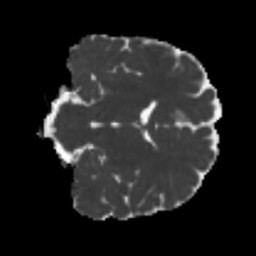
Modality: MD
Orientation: coronal
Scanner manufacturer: siemens
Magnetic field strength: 3 T
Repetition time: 4 s
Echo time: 0.0594 s